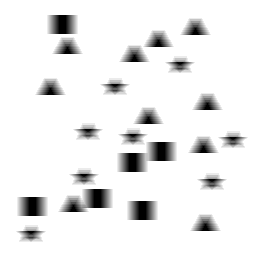
Squares: 6
Triangles: 10
Stars: 8
Total shapes: 24